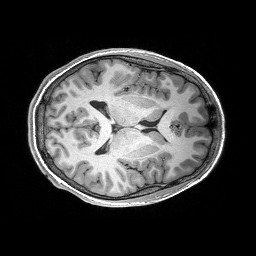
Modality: T1w
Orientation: axial
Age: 16
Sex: male
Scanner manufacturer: siemens
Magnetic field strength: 3 T
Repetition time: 2.53 s
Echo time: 0.00297 s